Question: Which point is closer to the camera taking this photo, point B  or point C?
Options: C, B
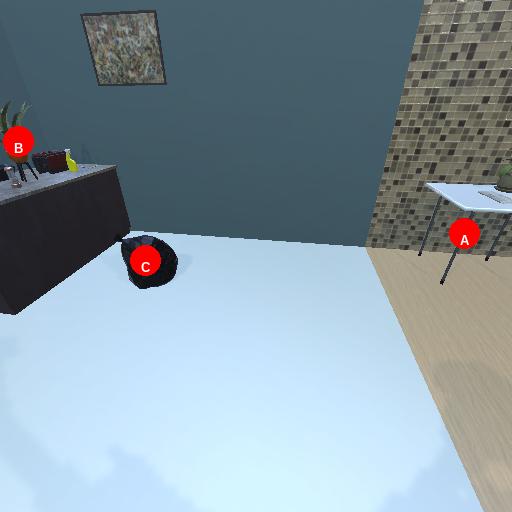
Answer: C